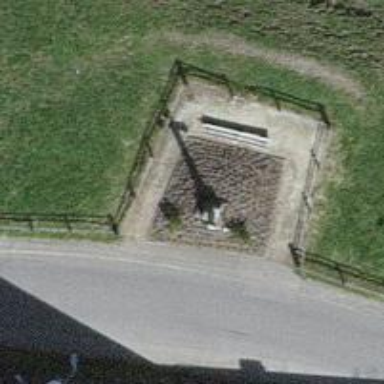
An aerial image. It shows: Wayside cross with historic significance.